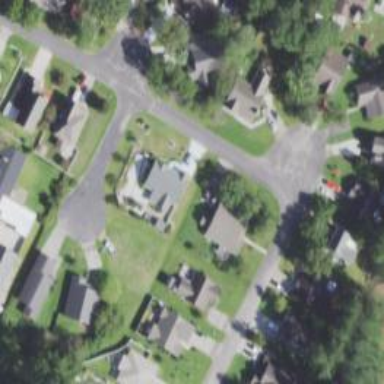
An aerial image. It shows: Neighborhood.